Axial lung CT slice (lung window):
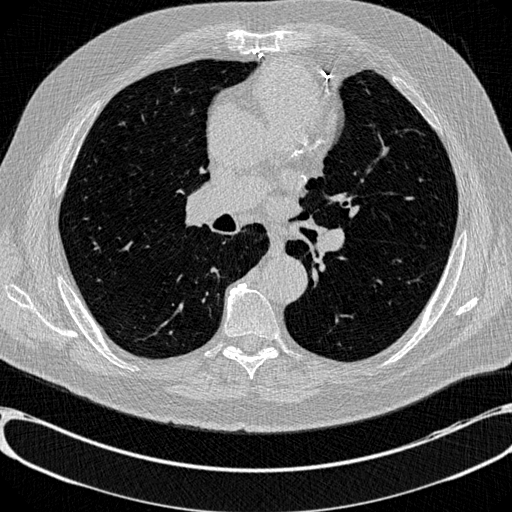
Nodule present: no